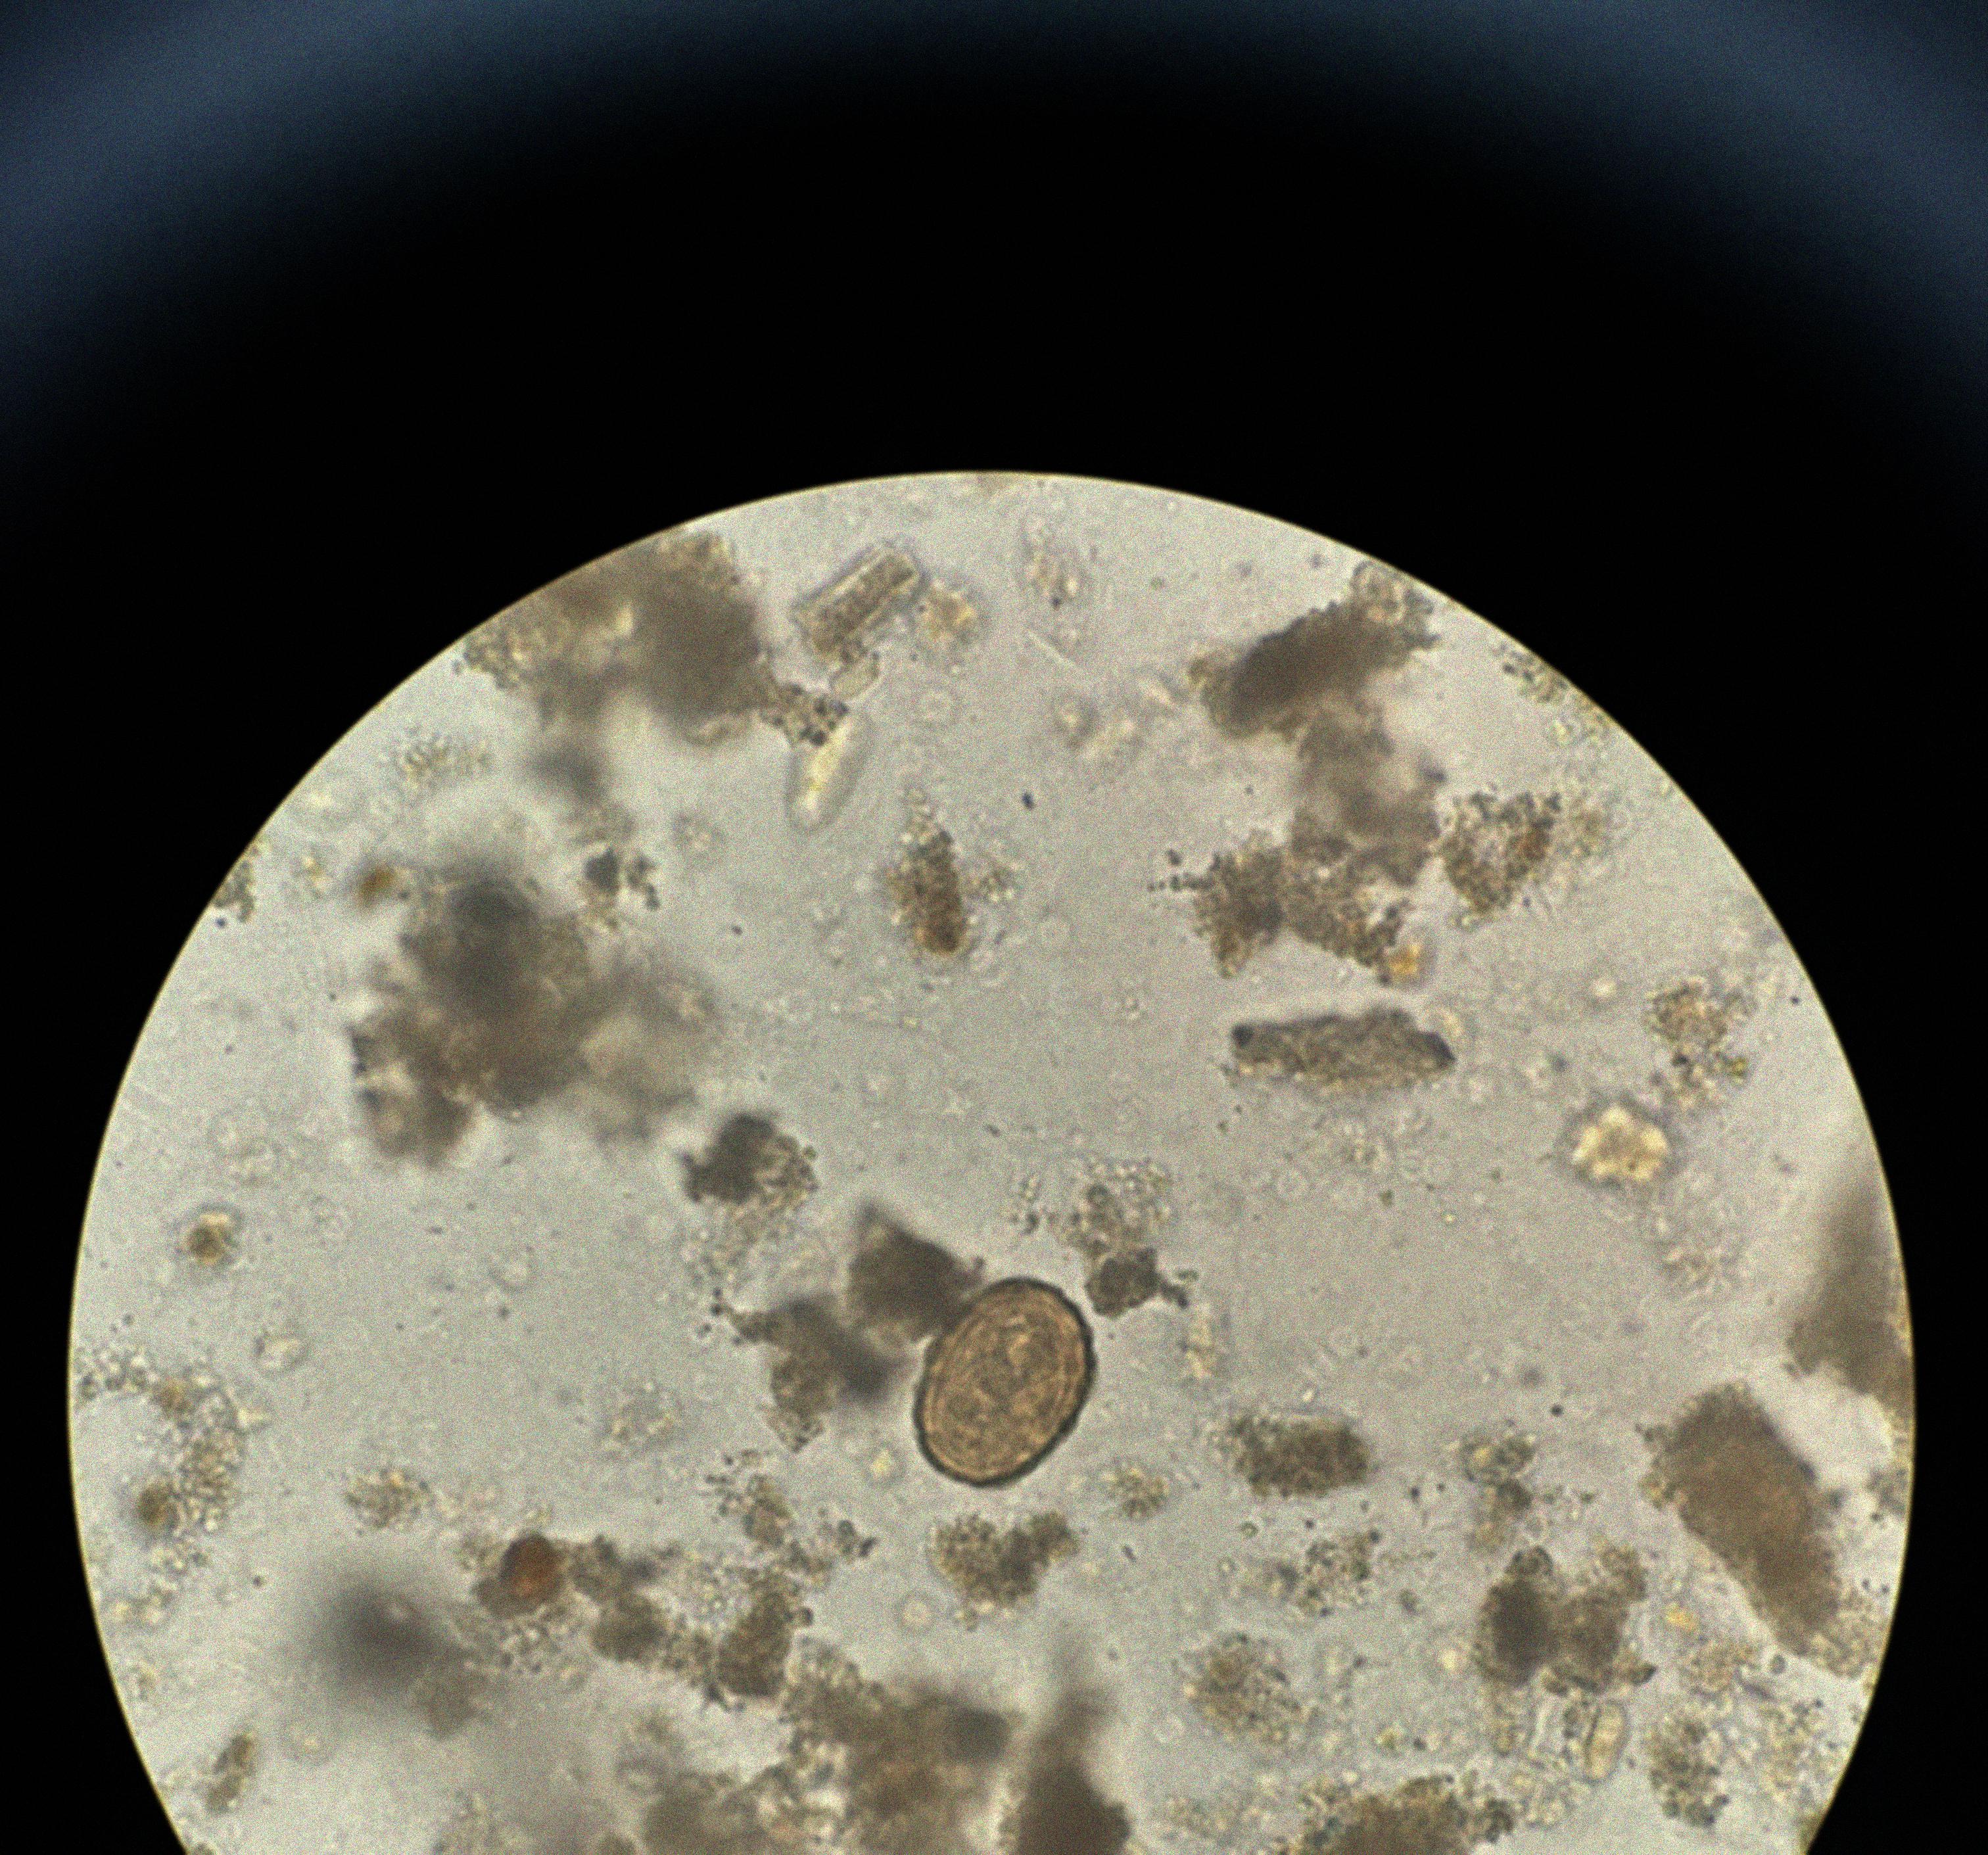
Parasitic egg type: Ascaris lumbricoides